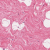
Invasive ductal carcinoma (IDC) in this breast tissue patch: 0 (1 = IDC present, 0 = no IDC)